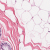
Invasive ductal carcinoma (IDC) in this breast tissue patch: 0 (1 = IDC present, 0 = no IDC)